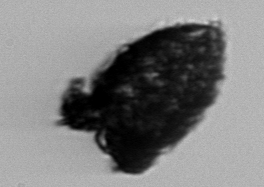
Label: Stenosemella_pacifica